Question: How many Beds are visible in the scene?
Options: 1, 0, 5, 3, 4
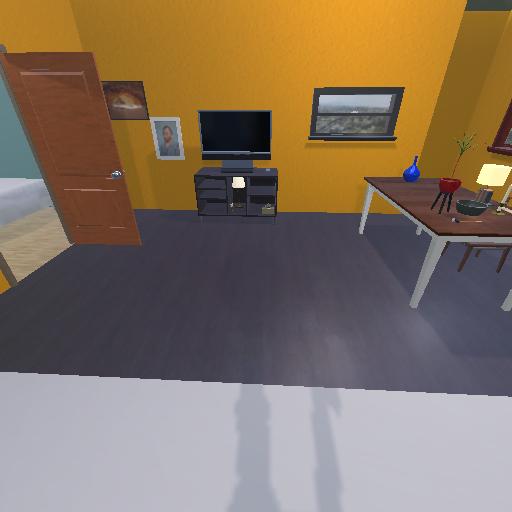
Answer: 1